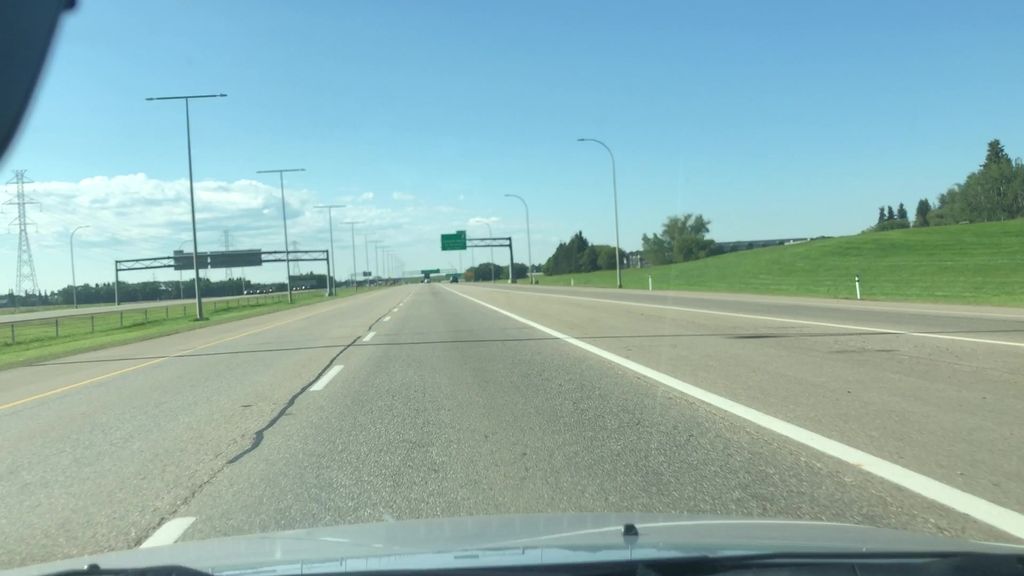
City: edmonton